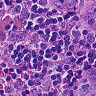
Metastatic tissue present: no